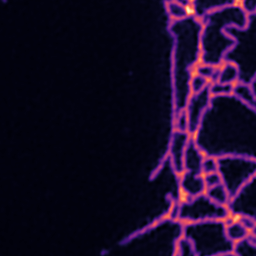
Label: Super-resolution ER image